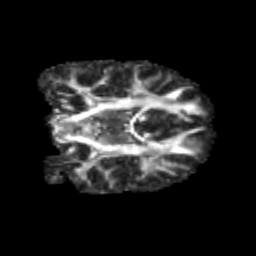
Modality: FA
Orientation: coronal
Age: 11
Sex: female
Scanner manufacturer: siemens
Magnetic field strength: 3 T
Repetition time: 3.8 s
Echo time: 0.07 s